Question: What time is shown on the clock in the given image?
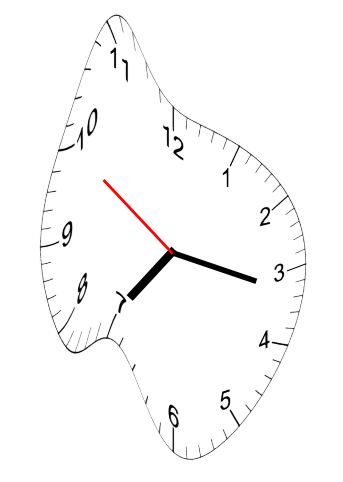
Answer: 07:16:50